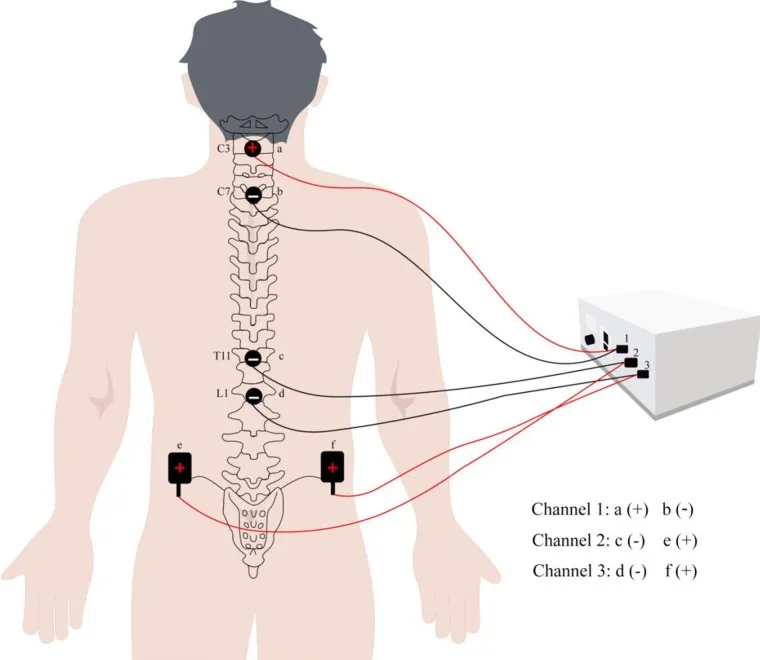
Schematic diagram of electrode sheet position and electrode connection for tSCS.
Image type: radiology (ct)